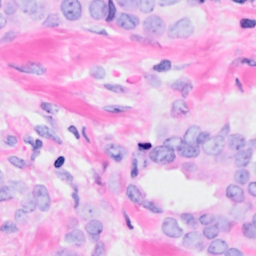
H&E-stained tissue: Breast